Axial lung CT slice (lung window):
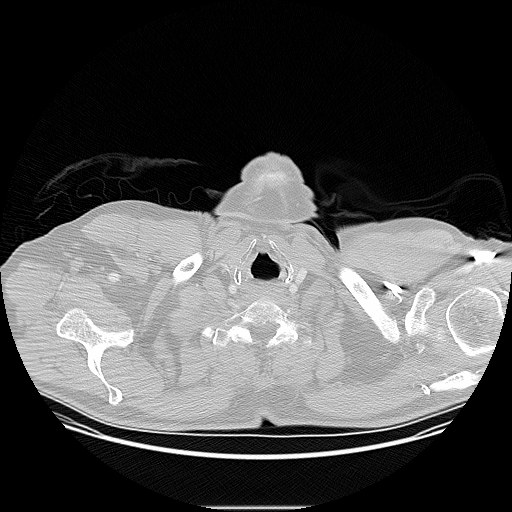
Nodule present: no